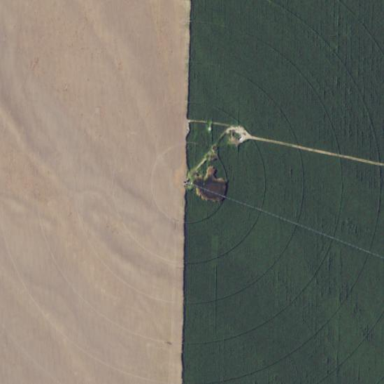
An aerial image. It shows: Farmland with pivot irrigation system.